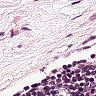
Metastatic tissue present: no